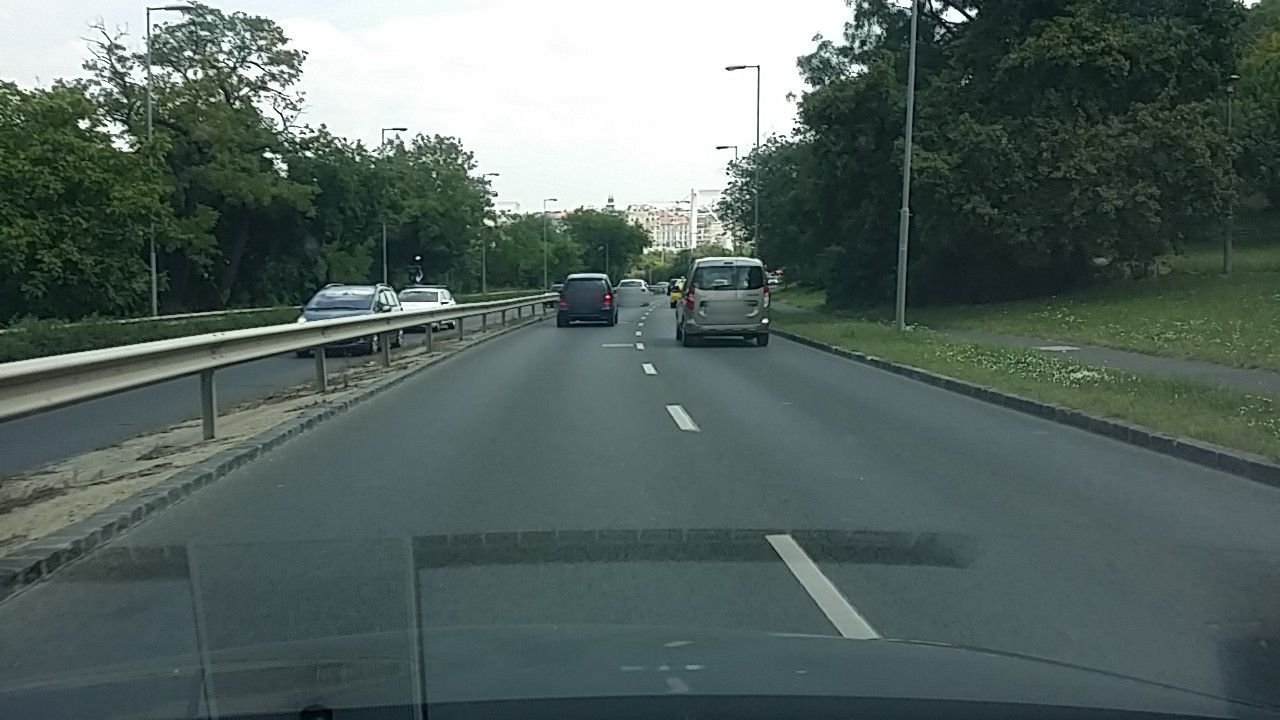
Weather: clear
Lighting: day
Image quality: good
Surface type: driving surface
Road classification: primary
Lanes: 2
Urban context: urban centre
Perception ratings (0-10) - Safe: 5.71, Lively: 6.54, Beautiful: 7.87, Boring: 4.22, Depressing: 7.1, Wealthy: 4.3